Question:
Would it be possible to render bootstrap navigation pills with a thick underline bar, as shown here?
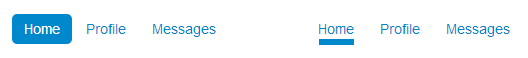
Answer: you can use the following styles properties for your nav-pills
<URL>
'''
.nav-pills > .active > a,.nav-pills > .active > a:hover,
.nav-pills > li > a:hover {
color: #000 !important;
background-color: transparent !important;
text-decoration: none;
font-weight: bold;
border-radius:0px;
border-bottom-width: 4px;
border-bottom-style: solid;
border-bottom-color: #FF6600;
}
.nav-pills > li > a{
border-radius:0px;
}
'''